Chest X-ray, PA view. Patient: 52 years old, sex F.
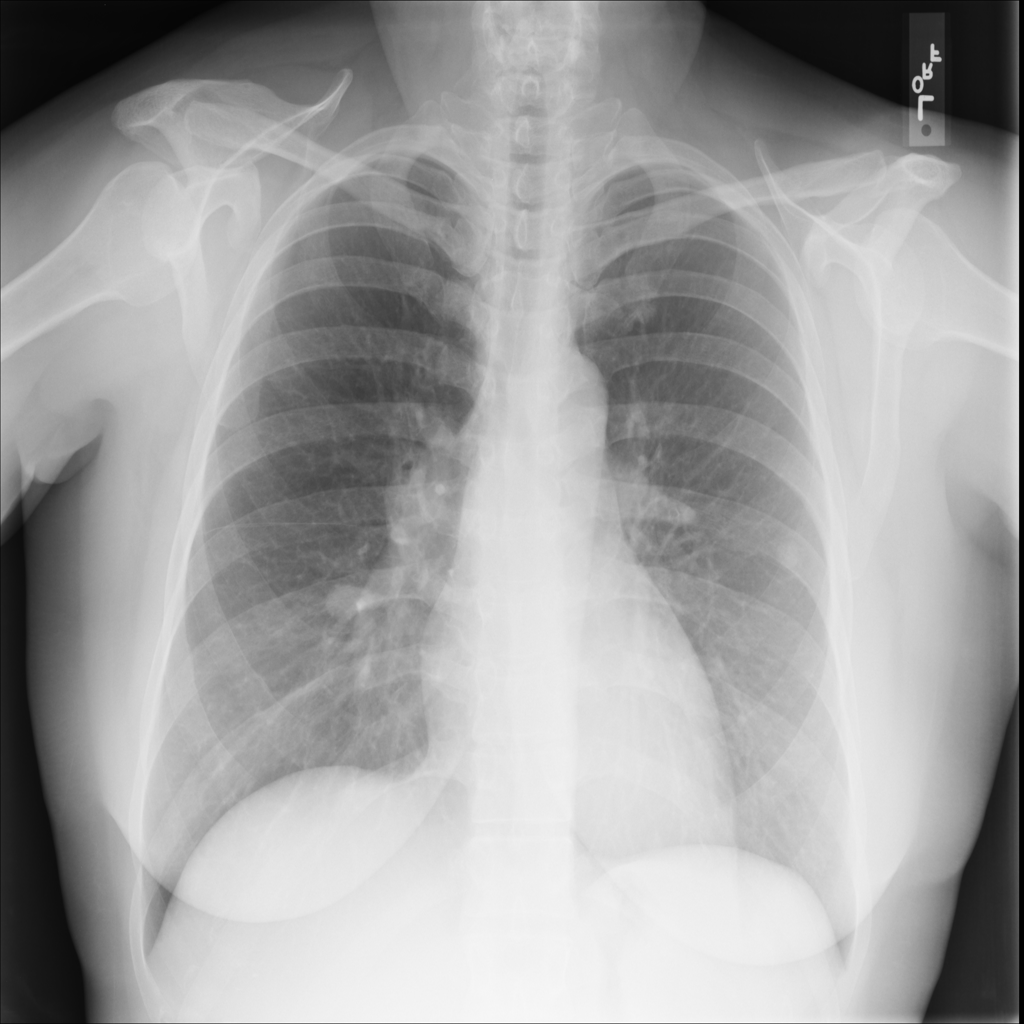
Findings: Mass, Nodule